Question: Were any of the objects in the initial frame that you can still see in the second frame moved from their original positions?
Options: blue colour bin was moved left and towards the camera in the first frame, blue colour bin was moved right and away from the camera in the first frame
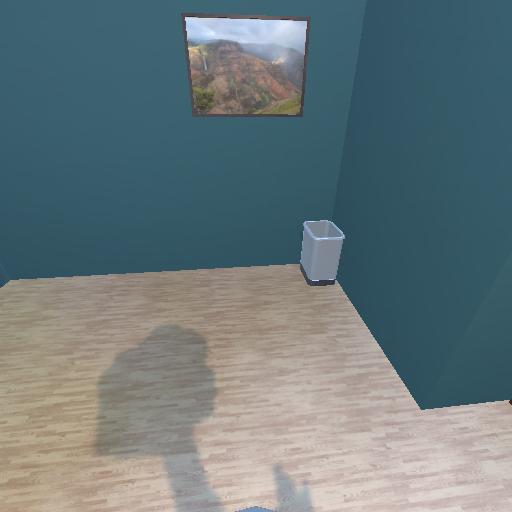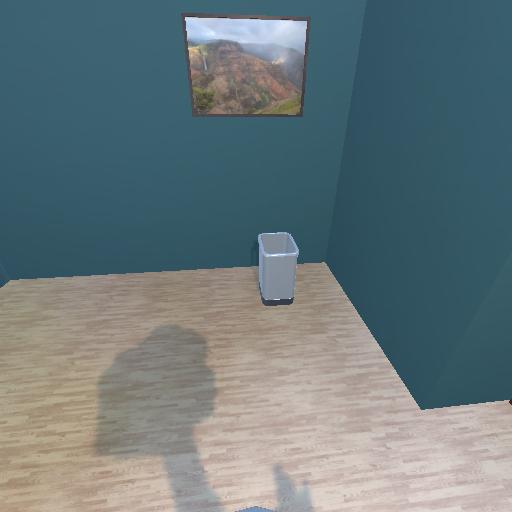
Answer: blue colour bin was moved left and towards the camera in the first frame